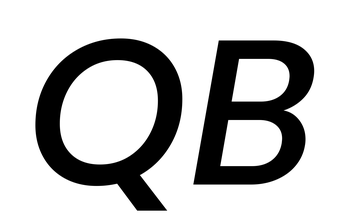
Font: Poppins-MediumItalic